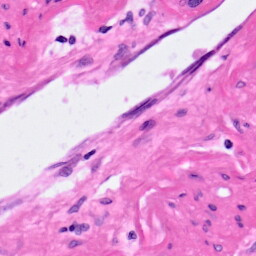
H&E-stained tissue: Pancreatic